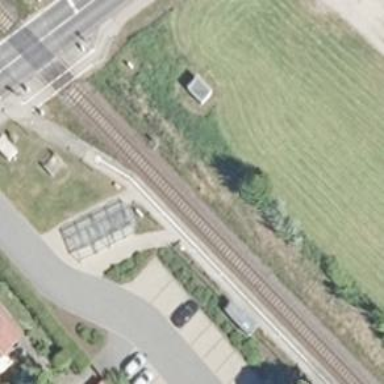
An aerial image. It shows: Solitary milestone along the railway.